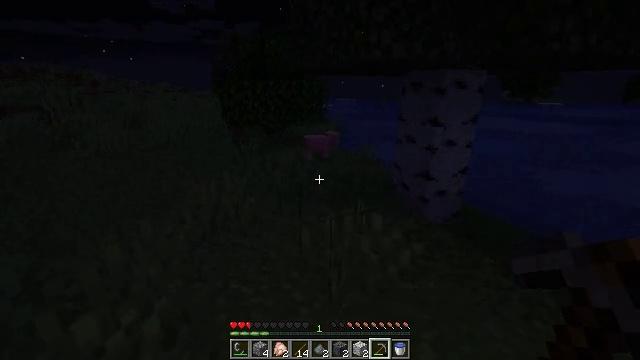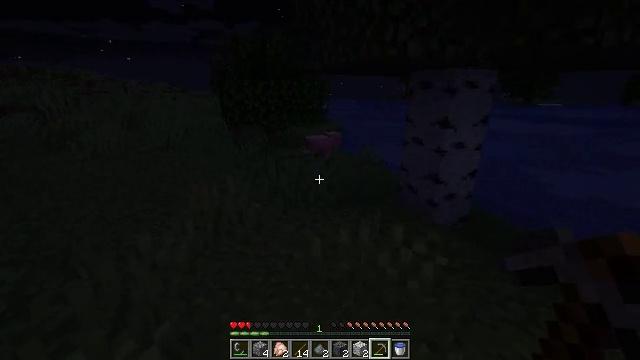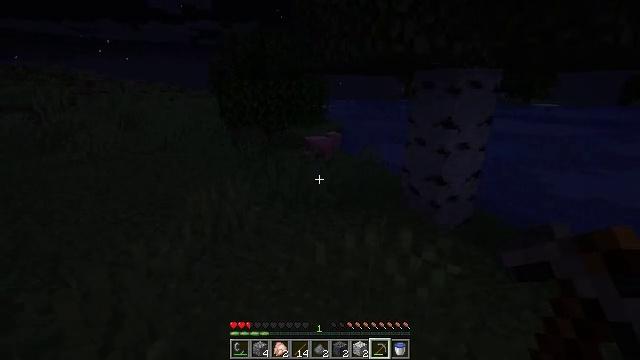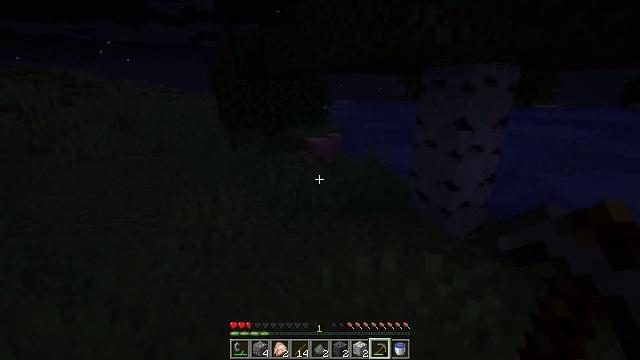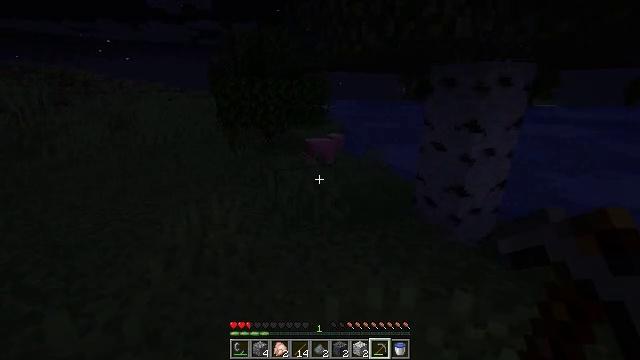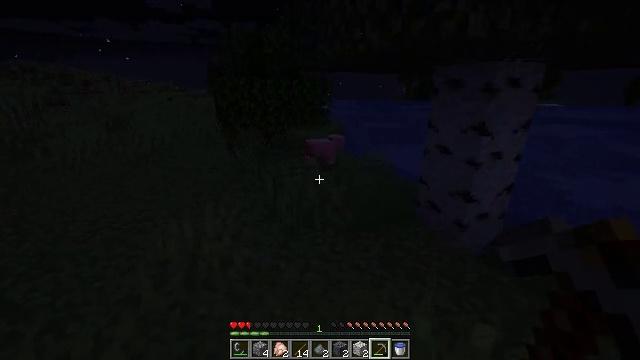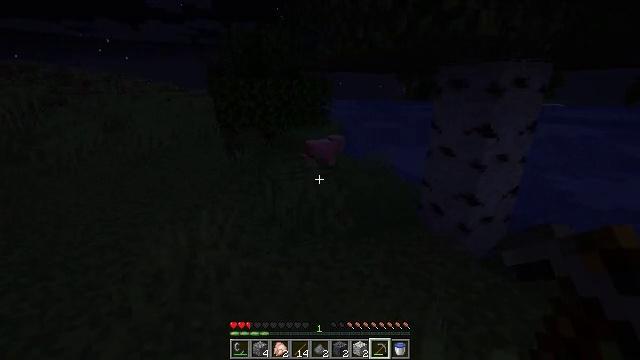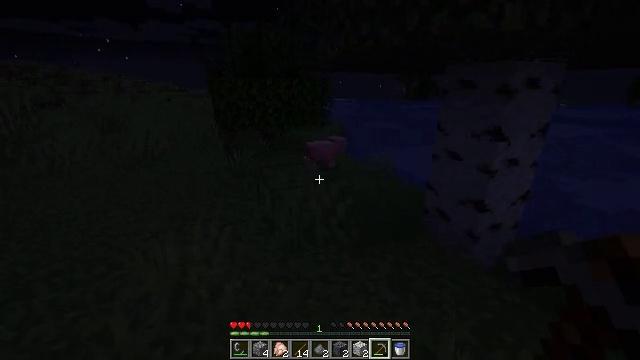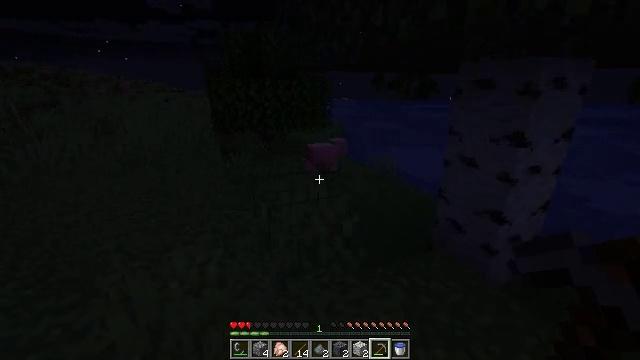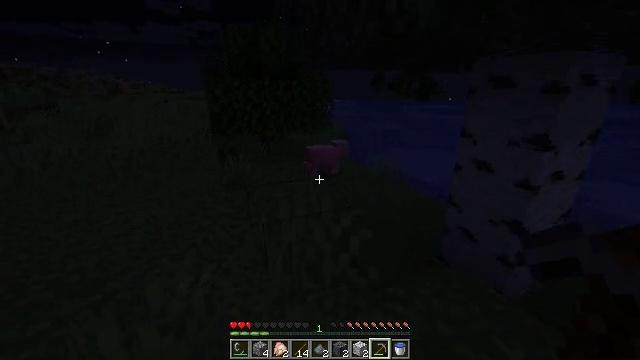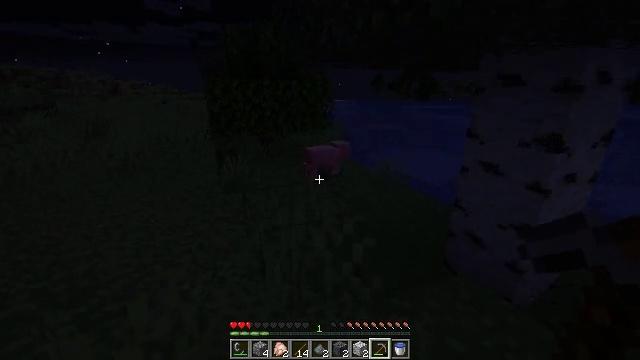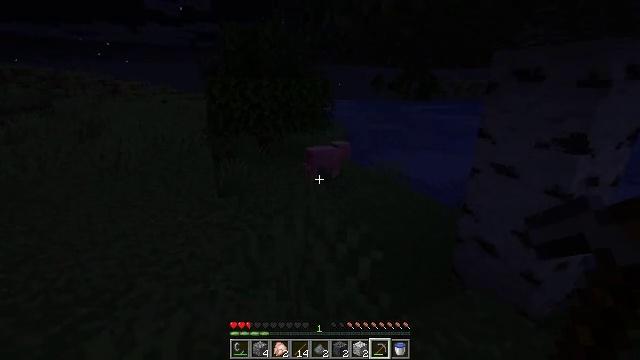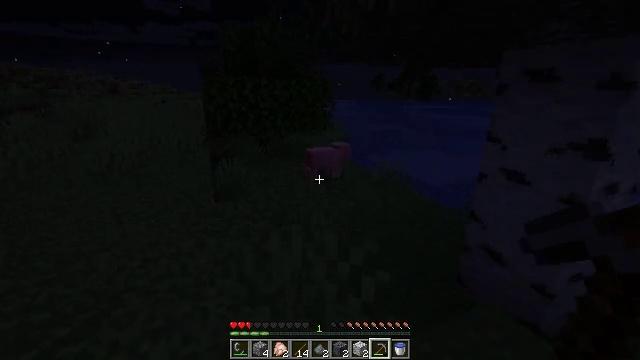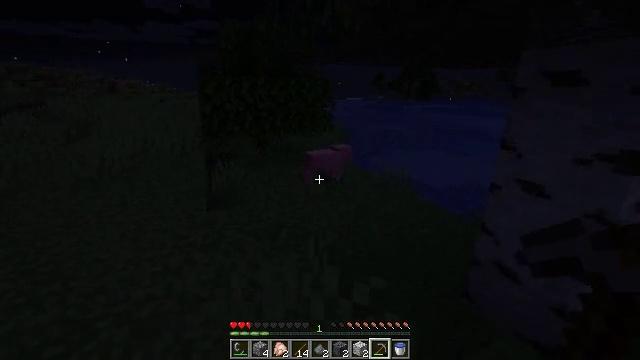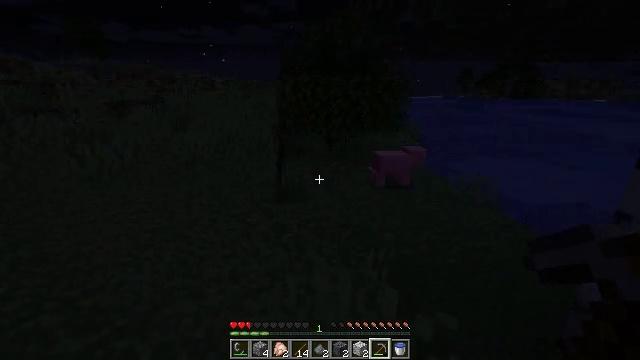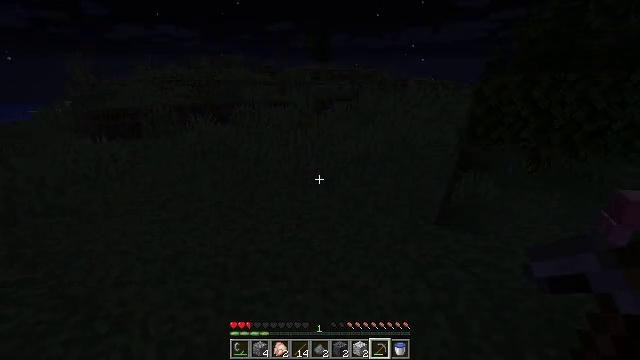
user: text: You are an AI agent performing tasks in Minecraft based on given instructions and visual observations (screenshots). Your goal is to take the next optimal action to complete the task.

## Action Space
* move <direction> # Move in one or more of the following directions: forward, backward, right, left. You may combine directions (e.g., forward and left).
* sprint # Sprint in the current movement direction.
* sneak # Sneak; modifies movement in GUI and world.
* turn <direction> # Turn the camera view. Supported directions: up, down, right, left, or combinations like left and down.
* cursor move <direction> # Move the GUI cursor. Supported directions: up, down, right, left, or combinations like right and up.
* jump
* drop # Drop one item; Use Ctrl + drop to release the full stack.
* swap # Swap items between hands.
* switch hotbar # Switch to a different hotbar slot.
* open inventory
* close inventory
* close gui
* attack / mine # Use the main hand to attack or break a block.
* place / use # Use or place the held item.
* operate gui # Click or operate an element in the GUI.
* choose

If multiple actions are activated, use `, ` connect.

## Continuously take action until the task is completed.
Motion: motion action
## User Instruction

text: Gather basalt from the ground.
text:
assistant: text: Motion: move forward
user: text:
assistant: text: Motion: move forward
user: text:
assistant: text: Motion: move forward
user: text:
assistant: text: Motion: move forward
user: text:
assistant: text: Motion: move forward
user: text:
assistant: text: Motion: move forward
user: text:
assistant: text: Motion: move forward
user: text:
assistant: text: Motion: move forward
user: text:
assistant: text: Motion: move forward
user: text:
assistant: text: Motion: move forward
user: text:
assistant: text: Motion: move forward
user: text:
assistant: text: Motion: move forward
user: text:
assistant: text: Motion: move forward
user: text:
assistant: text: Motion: move forward, turn left
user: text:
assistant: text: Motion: move forward, turn left
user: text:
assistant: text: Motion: move forward, turn left and up
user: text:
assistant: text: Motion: move forward, turn left and up
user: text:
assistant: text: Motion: move forward, turn left
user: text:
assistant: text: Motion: move forward
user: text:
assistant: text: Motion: move forward
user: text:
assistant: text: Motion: move forward
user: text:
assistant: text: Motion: move forward
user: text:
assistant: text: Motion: move forward, turn left
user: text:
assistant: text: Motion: move forward, turn left
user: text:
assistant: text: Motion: move forward, turn left
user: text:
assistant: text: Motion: move forward, turn left
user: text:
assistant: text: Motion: move forward, turn left
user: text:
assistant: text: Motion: move forward
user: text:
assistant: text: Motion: move forward
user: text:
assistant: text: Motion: move forward